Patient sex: F
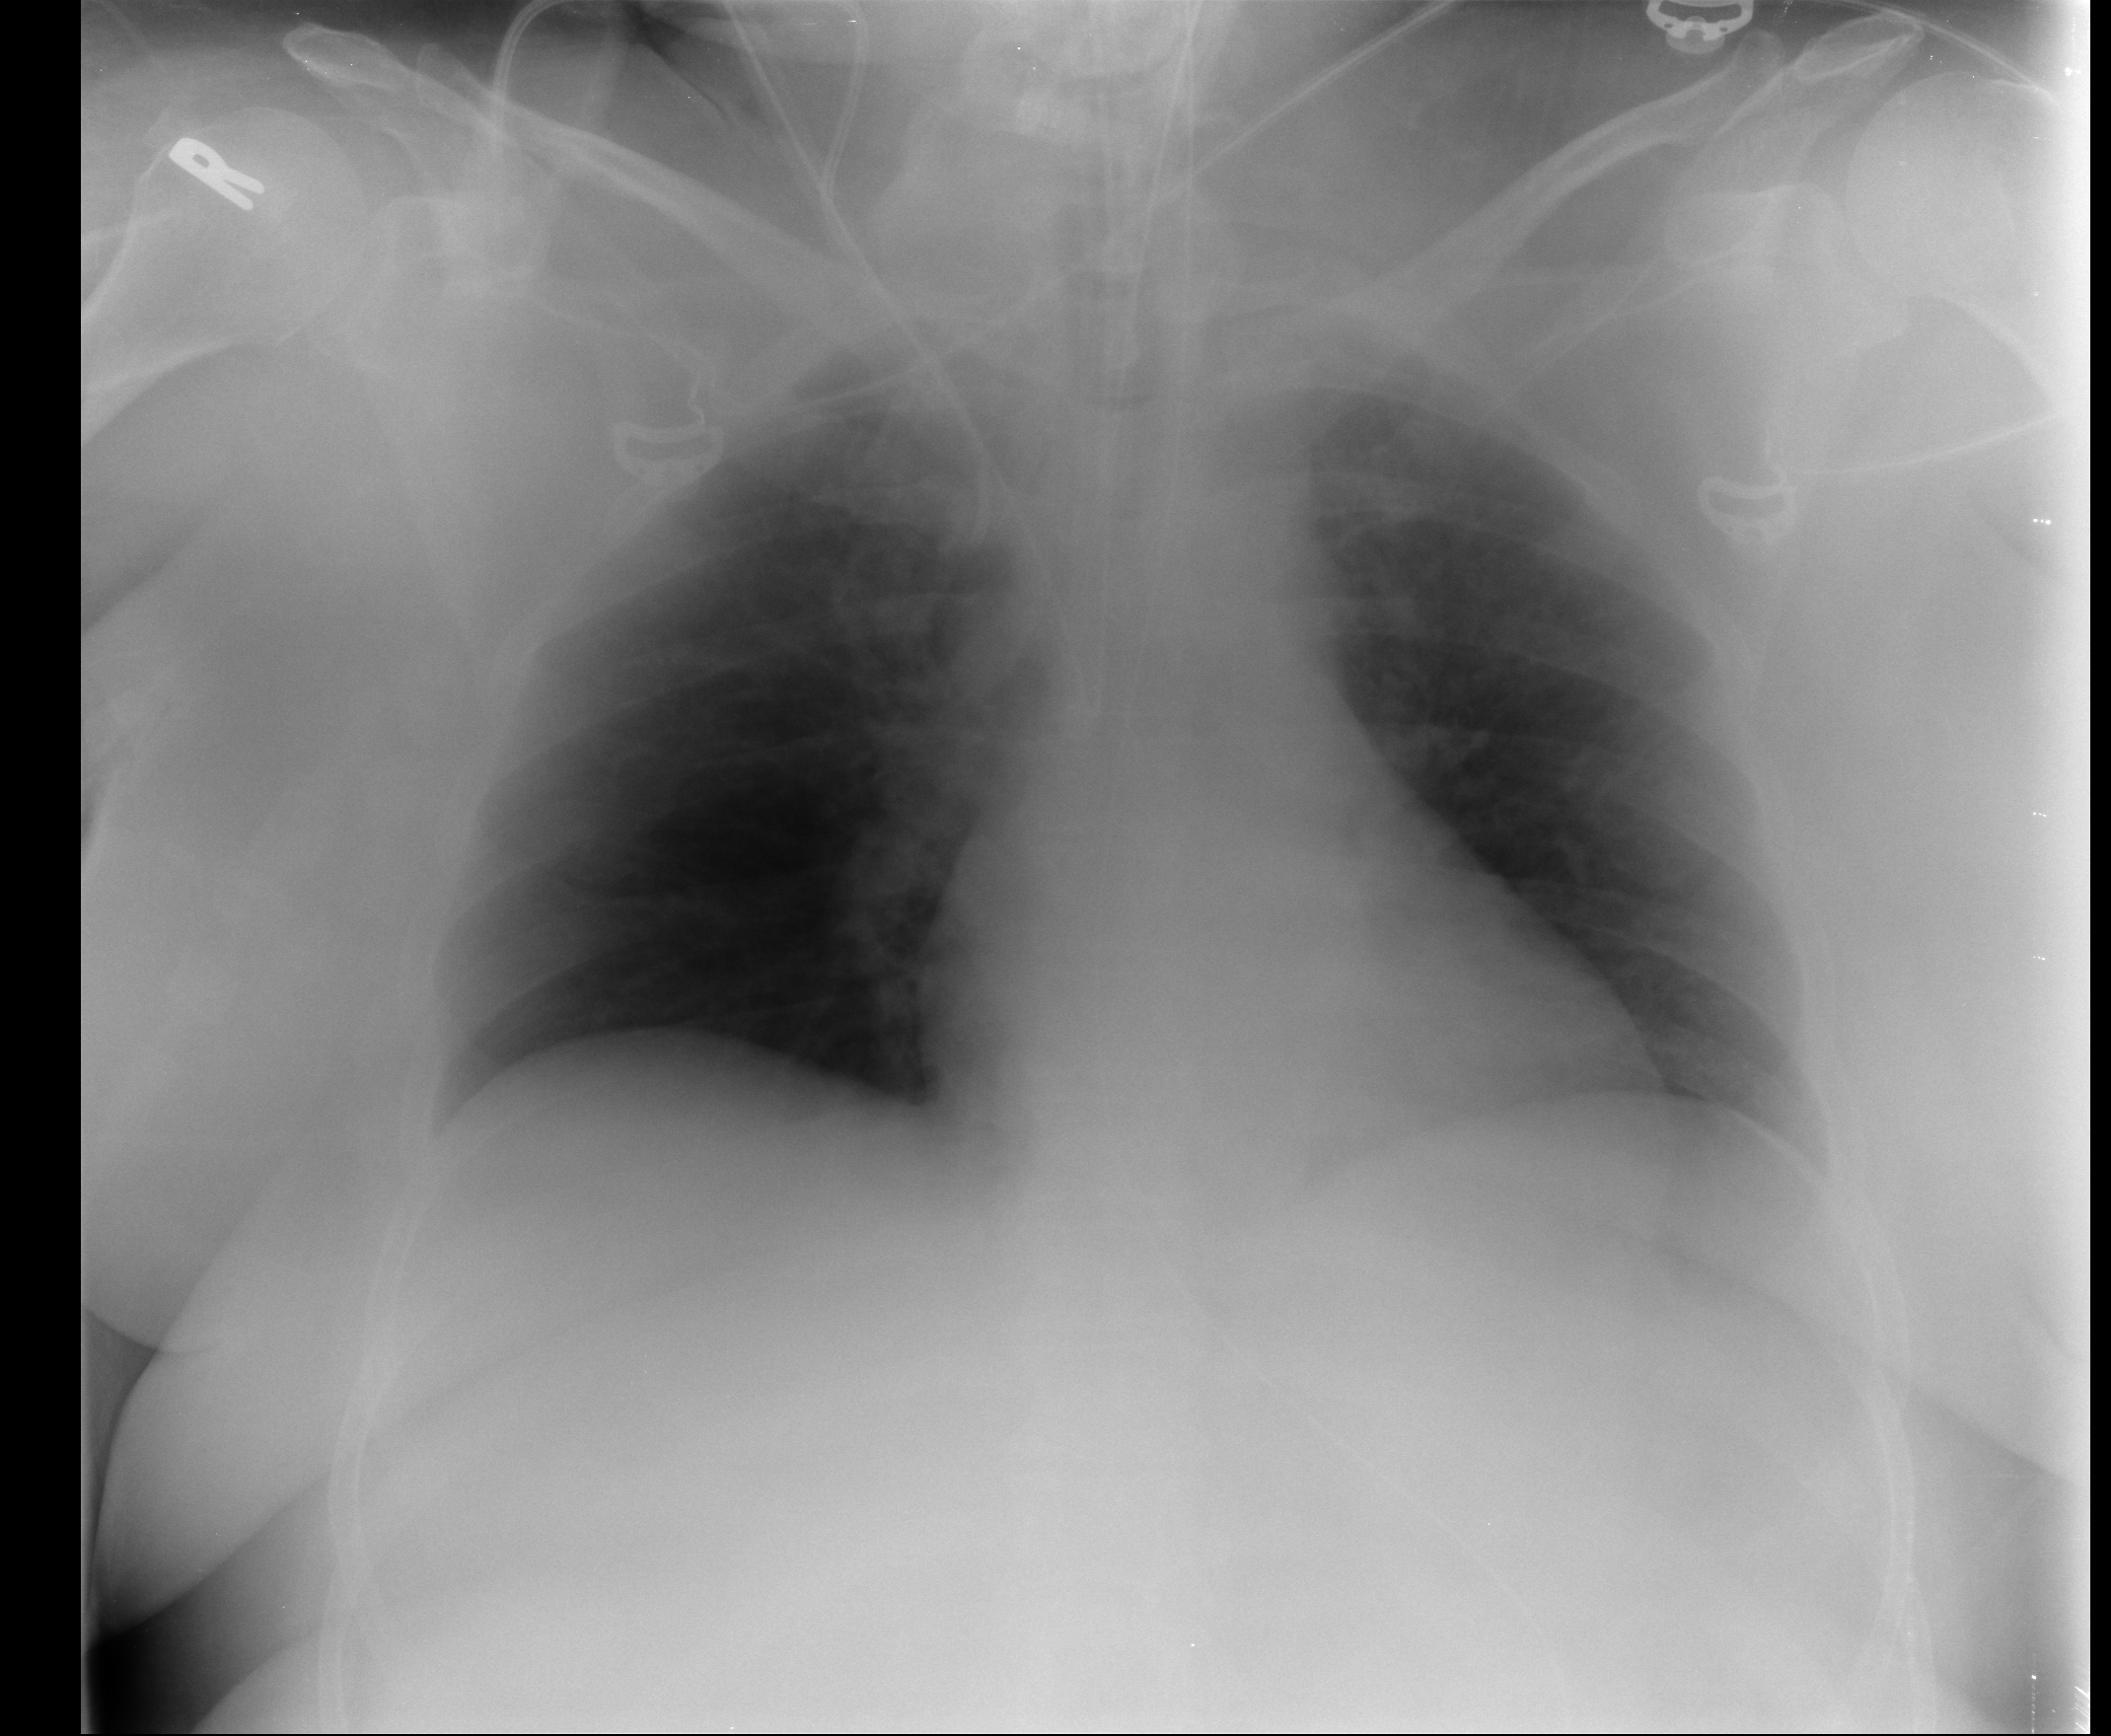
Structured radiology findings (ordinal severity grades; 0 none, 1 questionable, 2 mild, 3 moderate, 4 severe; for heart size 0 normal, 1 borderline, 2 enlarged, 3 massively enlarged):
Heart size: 1
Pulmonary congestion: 1
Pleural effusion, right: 0
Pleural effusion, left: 0
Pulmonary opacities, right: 0
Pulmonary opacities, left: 0
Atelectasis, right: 0
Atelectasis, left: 2